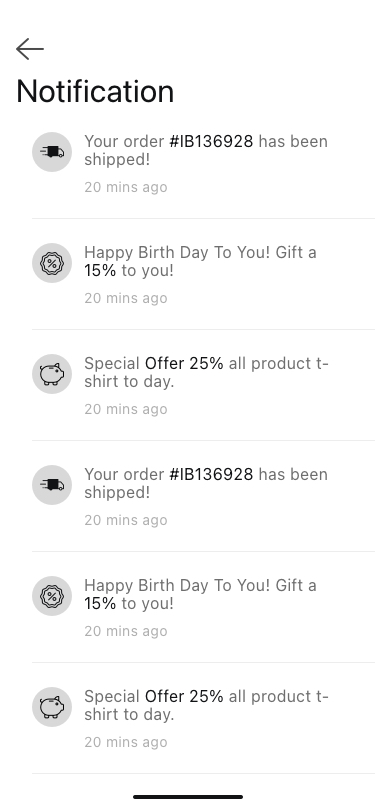
Text in this UI design:
Your order #IB136928 has been
shipped!
20 mins ago
Your order #IB136928 has been
shipped!
20 mins ago
Special Offer 25% all product t-shirt to day.
20 mins ago
Special Offer 25% all product t-shirt to day.
20 mins ago
Happy Birth Day To You! Gift a 15% to you!
20 mins ago
Happy Birth Day To You! Gift a 15% to you!
20 mins ago
Notification